Interaction volume radius: 5 \u00c5
Interaction volume height: 15 \u00c5
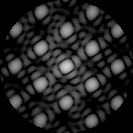
Disorder parameter: 0.07714